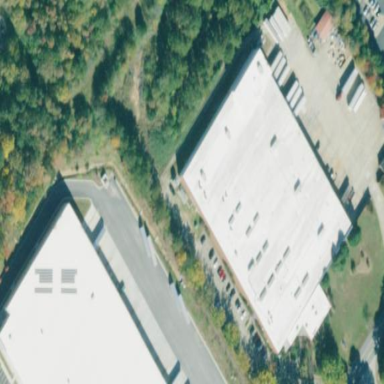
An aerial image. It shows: Building part with flat roof.